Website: walmart
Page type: address-validator
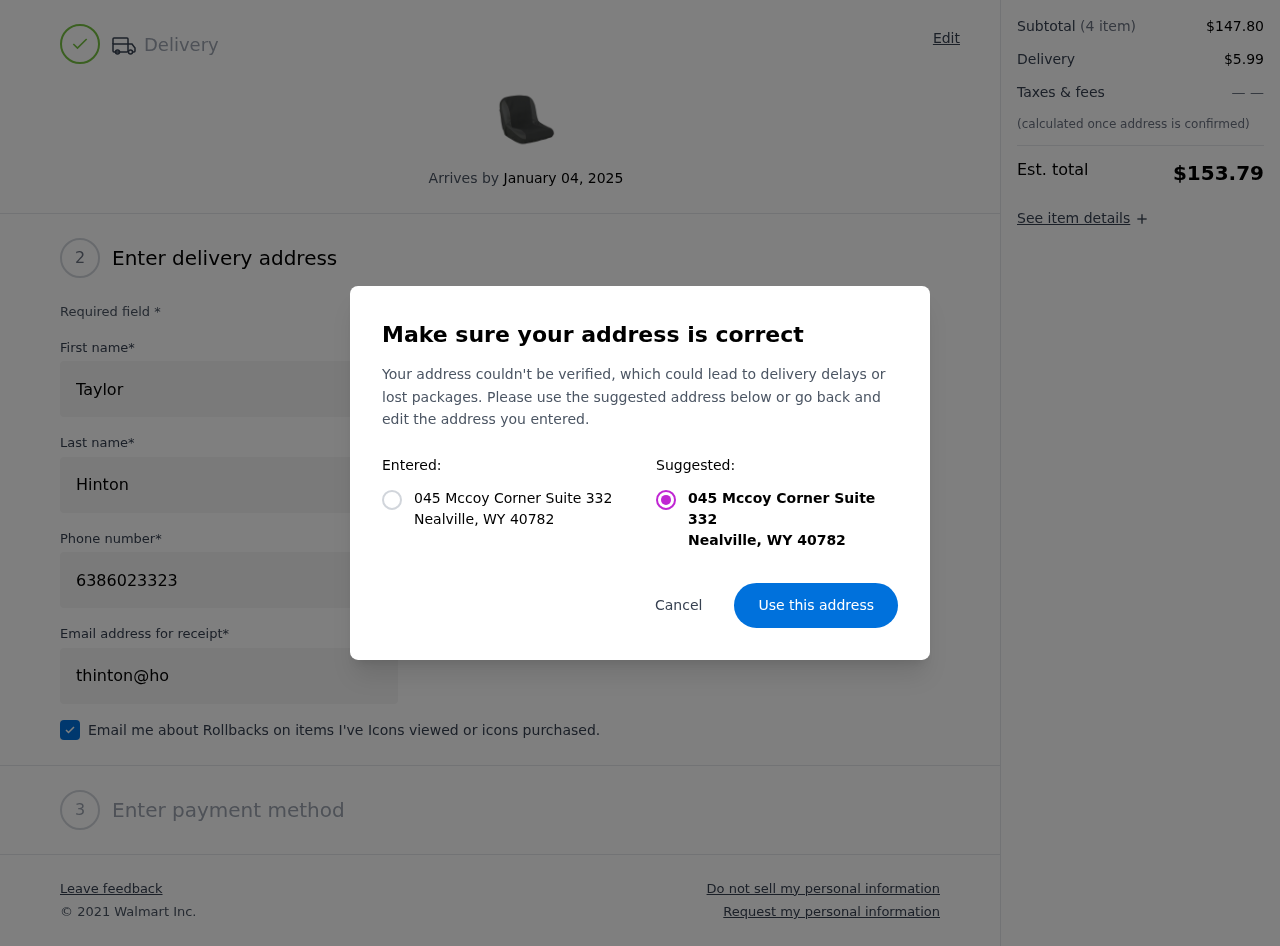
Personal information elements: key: PII_CITY
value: Nealville
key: PII_POSTCODE
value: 40782
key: PII_STATE_ABBR
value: WY
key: PII_STREET
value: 045 Mccoy Corner Suite 332
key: PII_FIRSTNAME
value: Taylor
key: PII_LASTNAME
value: Hinton
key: PII_PHONE
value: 6386023323
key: PII_EMAIL
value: thinton@hotmail.com
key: PII_POSTCODE_FULL
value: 40782
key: PII_POSTCODE_NUMERIC
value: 40782
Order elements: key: ORDER_DELIVERY_DATE
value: January 04, 2025
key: ORDER_SUBTOTAL
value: $147.80
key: ORDER_SHIPPING_COST
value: $5.99
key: ORDER_TOTAL
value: $153.79